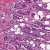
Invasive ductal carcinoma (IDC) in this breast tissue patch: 1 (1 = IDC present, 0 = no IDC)